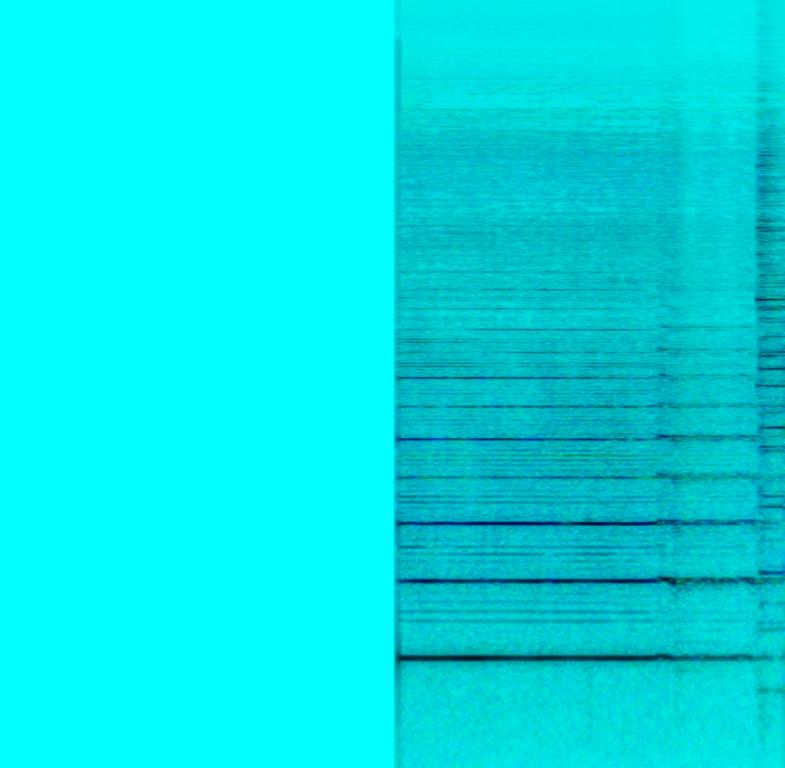
This is an Indian dance music piece. The piece opens with a bansuri note. Then, the harmonium starts playing a repeated melody.  The rhythmic background is provided by the manjira. The atmosphere is vibrant and lively. This piece is the perfect accompaniment piece for a modern dance course.